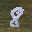
Label: 8